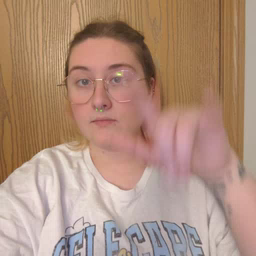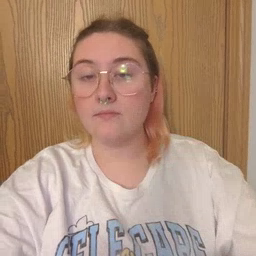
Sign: carrot